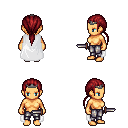
a pixel art fantasy rpg character, female body template, human, tanned skin, white cape, metal pants, brunette ponytail hairstyle, iron tiara, dagger, four views (front, back, left, right), 2x2 character sprite sheet, small pixel art, hard edges, no anti-aliasing